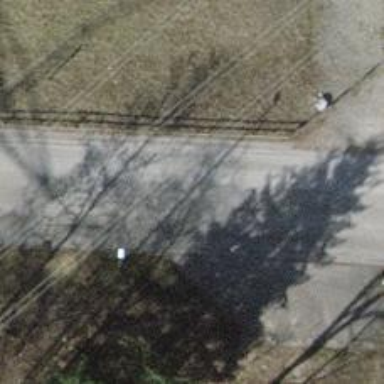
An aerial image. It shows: Unclassified paved road.